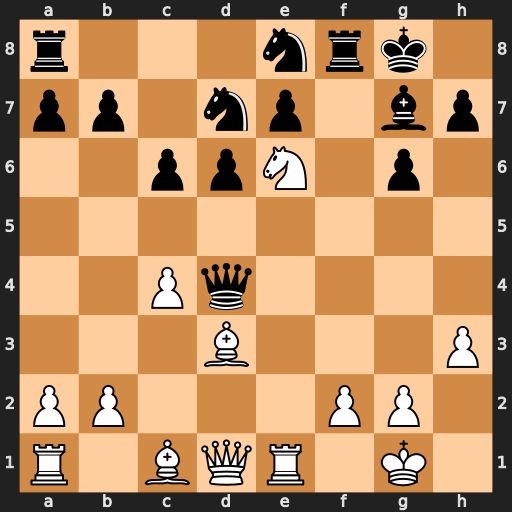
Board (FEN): r3nrk1/pp1np1bp/2ppN1p1/8/2Pq4/3B3P/PP3PP1/R1BQR1K1
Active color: w
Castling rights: -
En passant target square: -
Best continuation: Nxd4